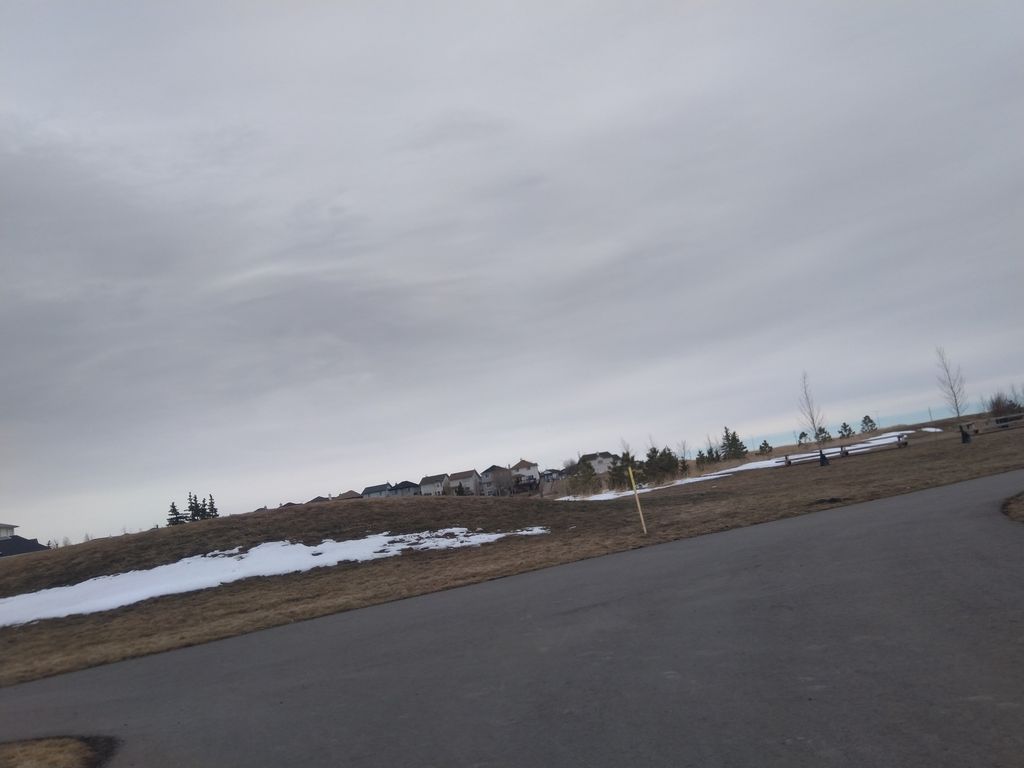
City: calgary